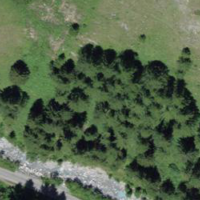
EUNIS habitat code: 23
Species observed at this site:
Limenitis reducta